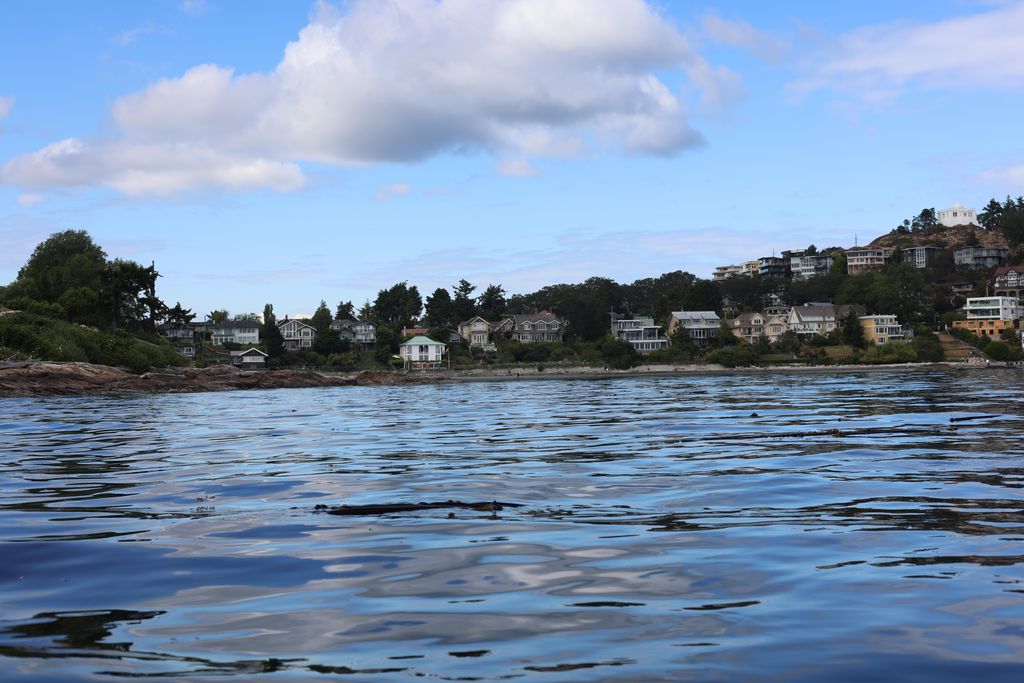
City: victoria